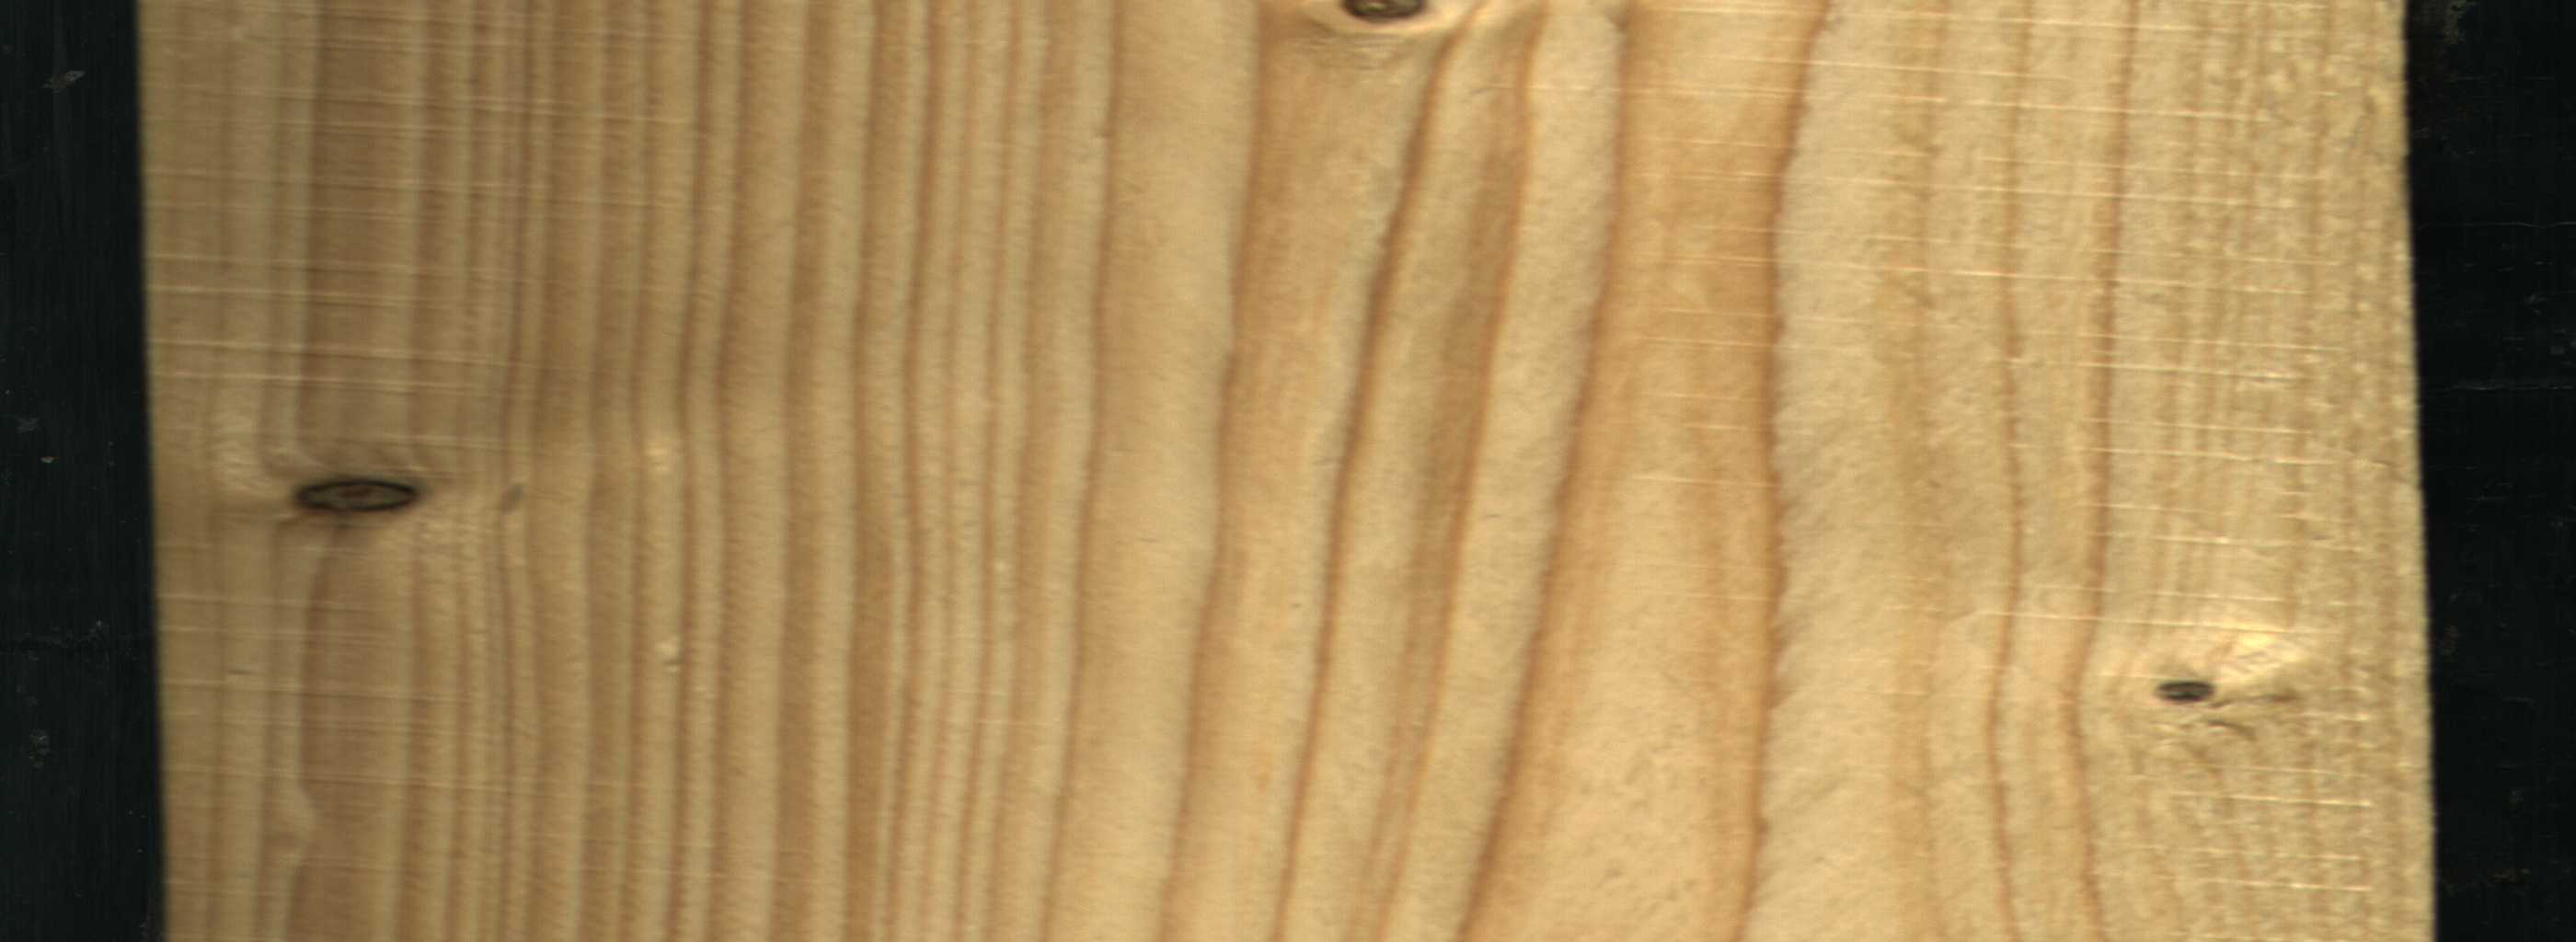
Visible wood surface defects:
Dead_Knot
Dead_Knot
Live_Knot